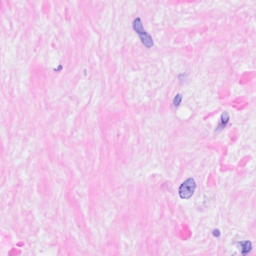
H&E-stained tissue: Breast